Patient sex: M
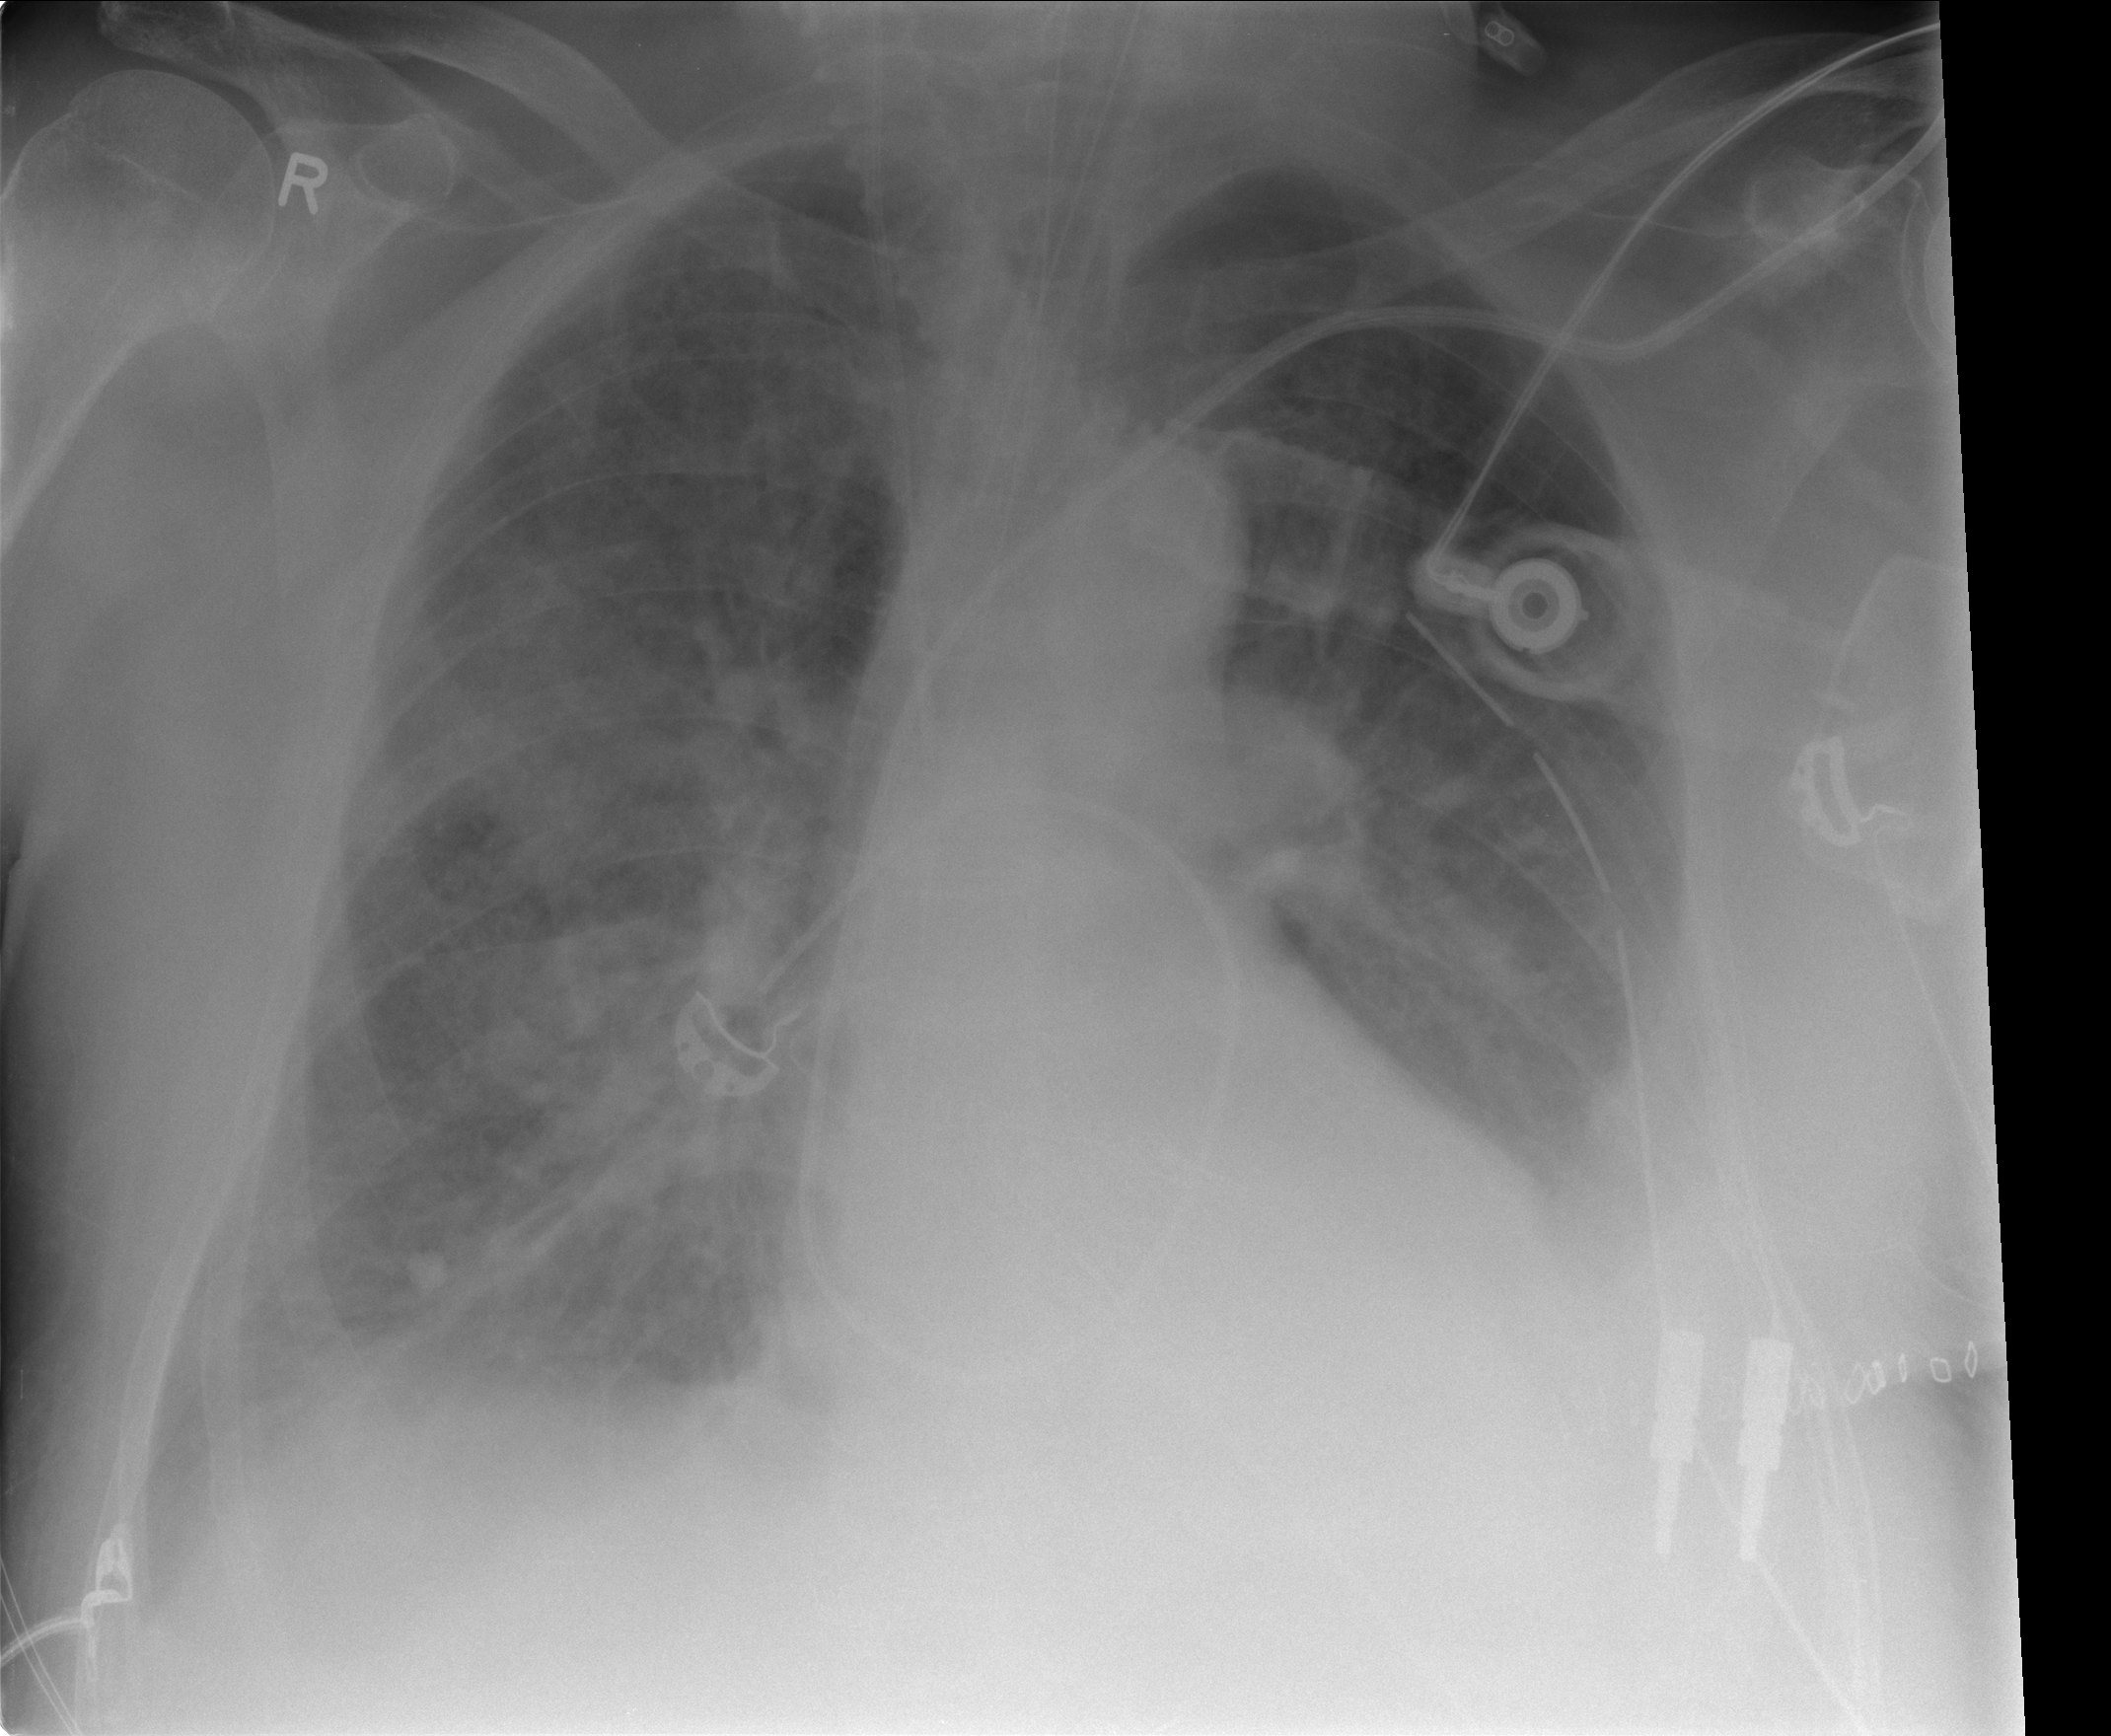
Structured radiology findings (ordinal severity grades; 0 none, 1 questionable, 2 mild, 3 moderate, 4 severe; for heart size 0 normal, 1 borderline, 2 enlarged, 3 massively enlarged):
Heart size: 1
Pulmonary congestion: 2
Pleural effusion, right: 2
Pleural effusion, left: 3
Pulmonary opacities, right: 3
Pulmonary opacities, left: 2
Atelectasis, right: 2
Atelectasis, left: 2